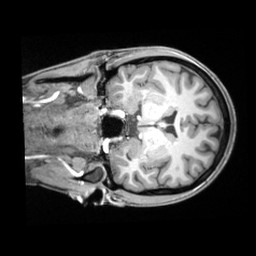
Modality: T1w
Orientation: coronal
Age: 25
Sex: female
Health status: ill
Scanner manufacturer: siemens
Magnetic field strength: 3 T
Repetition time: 2.2 s
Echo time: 0.00218 s